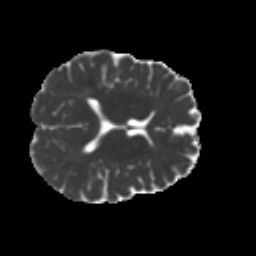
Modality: MD
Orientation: axial
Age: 33
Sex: female
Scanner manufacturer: ge
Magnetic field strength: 3 T
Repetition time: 7.8 s
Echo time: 0.0606 s